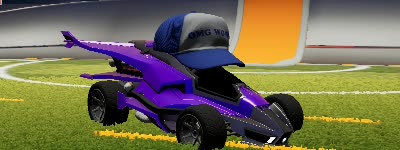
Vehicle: aftershock